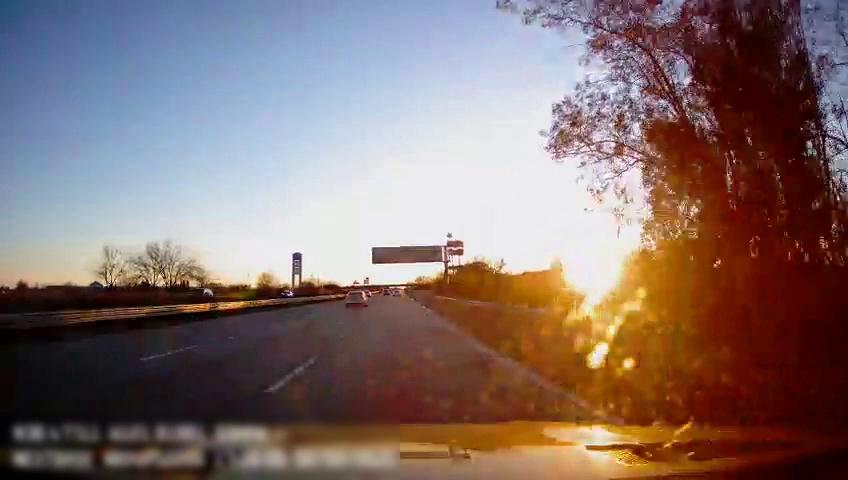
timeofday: Day
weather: Sunny
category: Drivable Space
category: Vehicles | Car
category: Vehicles | SUV
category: Vehicles | SUV
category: Lanes | Alternate Lane
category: Lanes | Alternate Lane
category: Lanes | Current Lane
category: Lanes | Alternate Lane
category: Traffic | Signs